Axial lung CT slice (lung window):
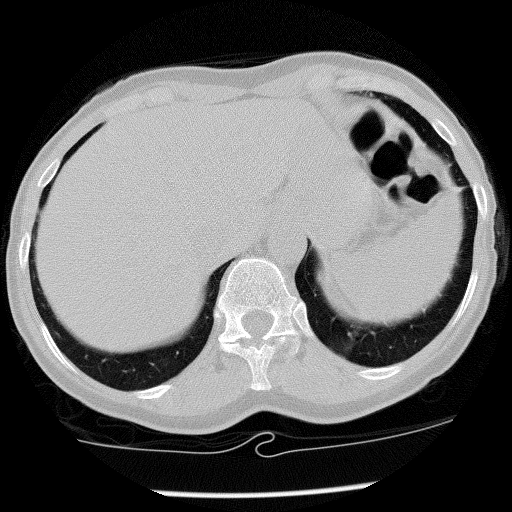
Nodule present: no